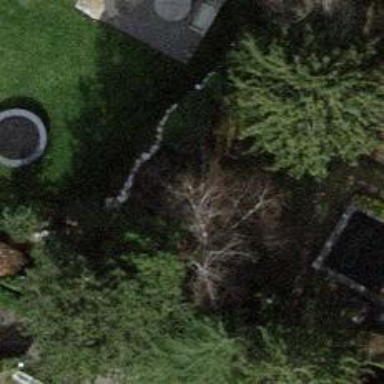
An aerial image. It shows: Evergreen needle-leaved tree.